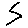
Label: zigzag